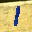
Label: 1